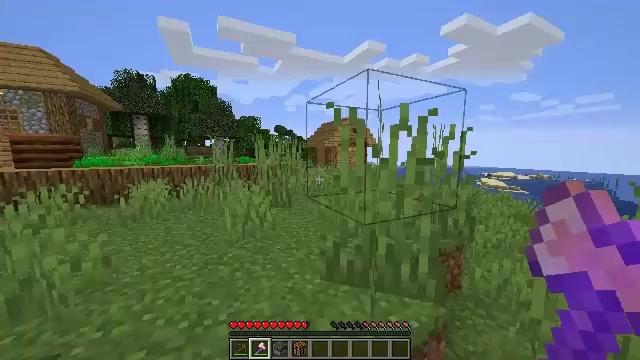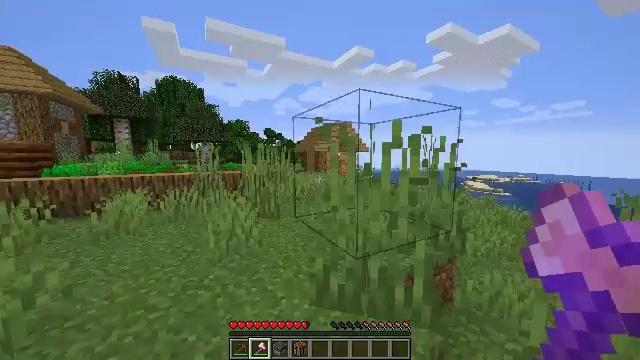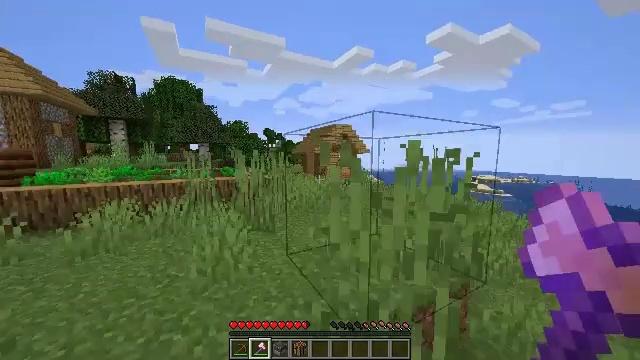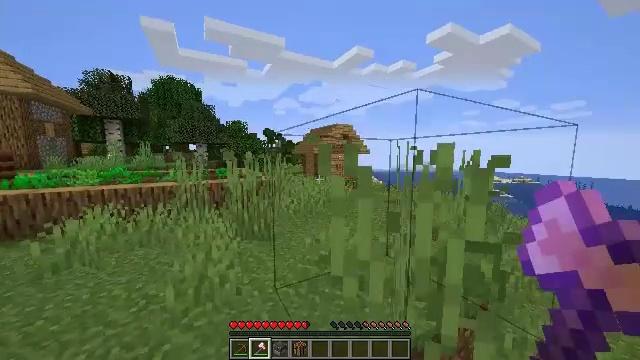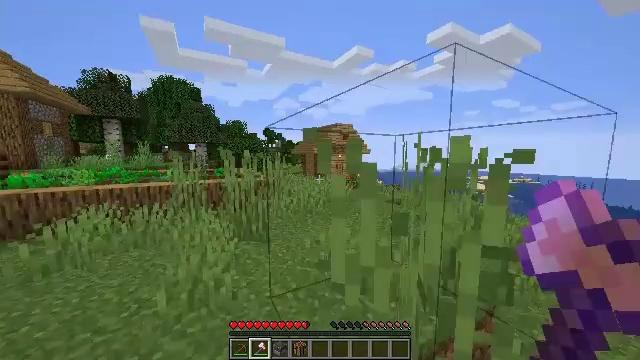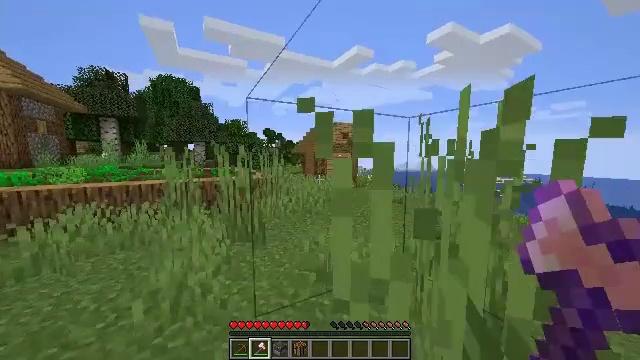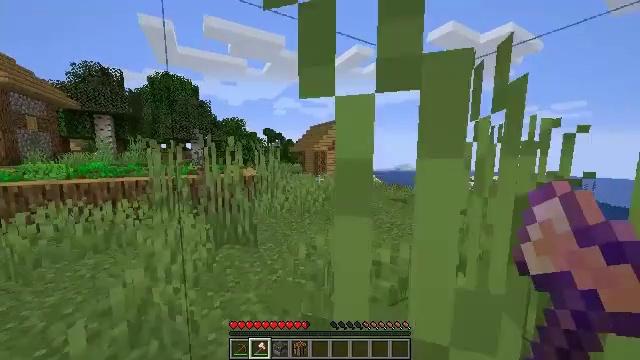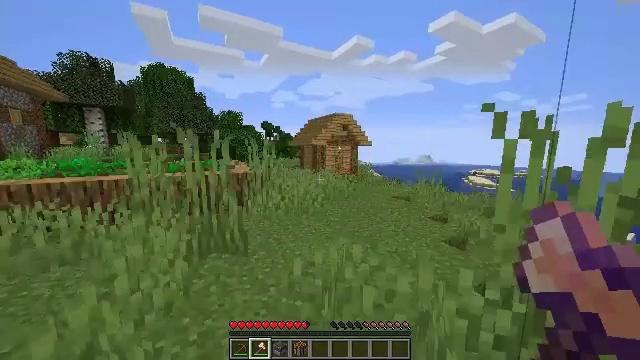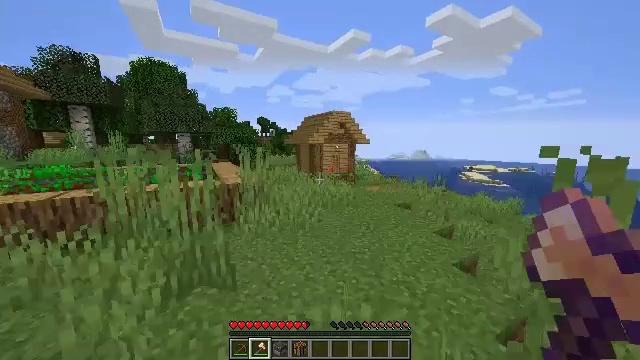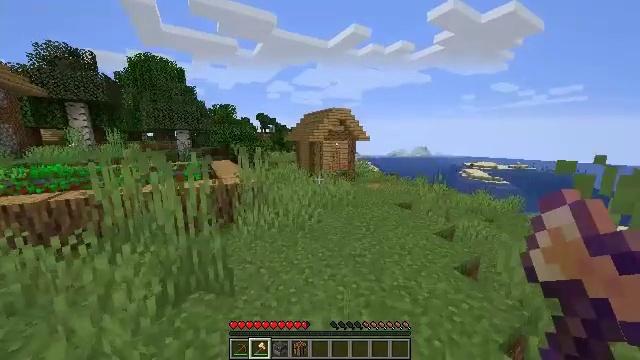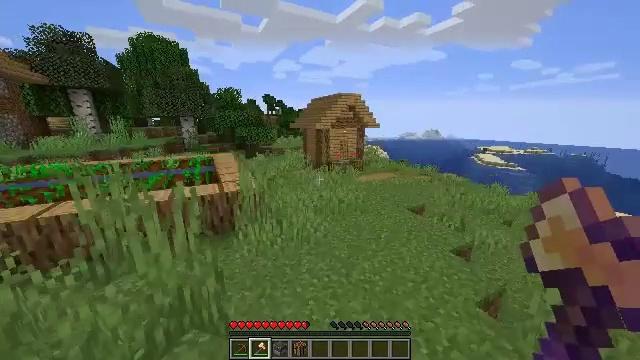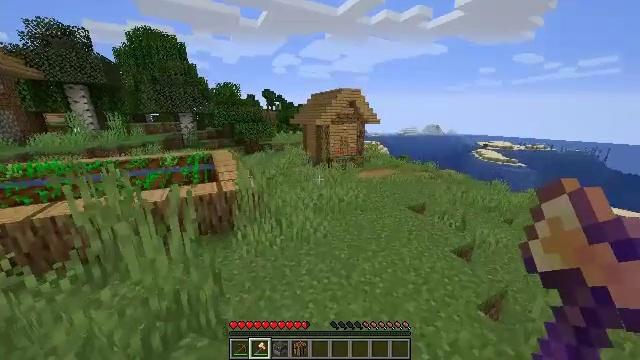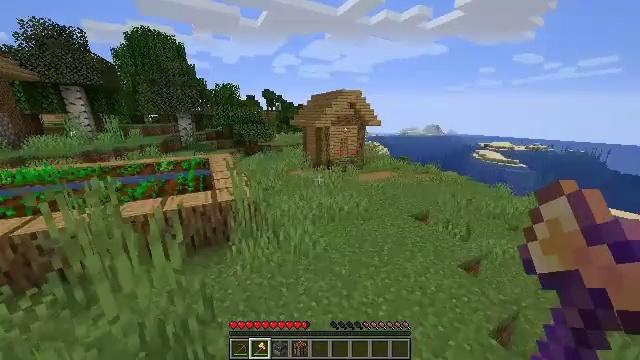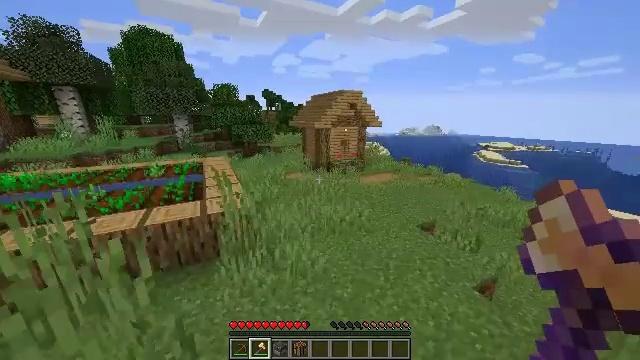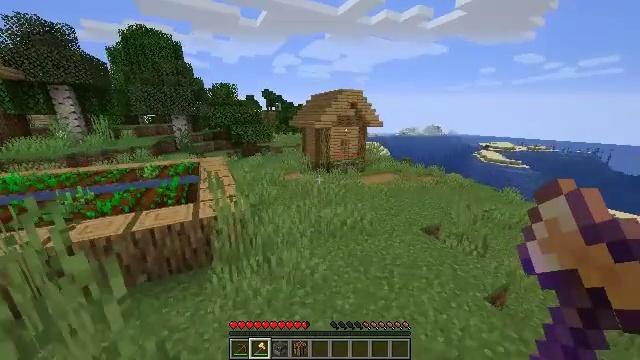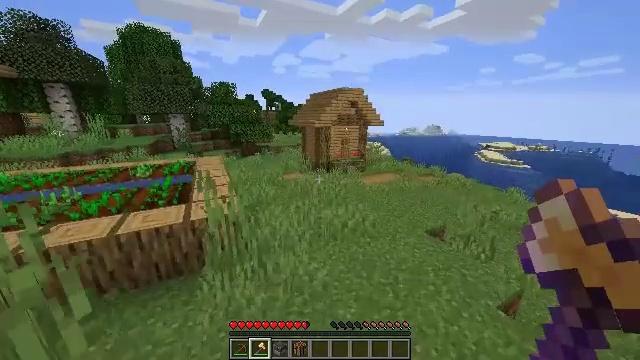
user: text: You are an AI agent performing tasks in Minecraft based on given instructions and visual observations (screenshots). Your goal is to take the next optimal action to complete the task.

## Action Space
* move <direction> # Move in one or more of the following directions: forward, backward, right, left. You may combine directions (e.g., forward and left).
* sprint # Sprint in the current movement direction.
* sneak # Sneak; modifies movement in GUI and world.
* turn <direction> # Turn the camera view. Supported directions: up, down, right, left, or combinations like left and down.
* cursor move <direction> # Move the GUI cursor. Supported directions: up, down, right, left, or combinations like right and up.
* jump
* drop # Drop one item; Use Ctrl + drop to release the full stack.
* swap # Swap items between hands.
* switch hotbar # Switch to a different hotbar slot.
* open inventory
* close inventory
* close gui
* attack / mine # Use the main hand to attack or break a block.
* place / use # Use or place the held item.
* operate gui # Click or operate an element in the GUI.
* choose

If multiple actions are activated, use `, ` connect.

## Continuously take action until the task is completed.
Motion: motion action
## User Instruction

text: Break the blast furnace block.
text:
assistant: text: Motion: move forward, turn right, jump
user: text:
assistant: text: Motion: move forward, jump
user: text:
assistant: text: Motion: move forward, jump
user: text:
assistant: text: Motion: move forward, jump
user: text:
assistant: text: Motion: move forward, jump
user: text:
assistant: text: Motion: move forward, jump
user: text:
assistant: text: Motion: move forward, turn down, jump
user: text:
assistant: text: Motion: move forward, turn down, jump
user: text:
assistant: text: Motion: move forward, jump
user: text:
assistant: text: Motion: move forward, turn left and down, jump
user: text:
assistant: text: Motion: move forward, turn down, jump
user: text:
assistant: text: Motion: move forward, jump
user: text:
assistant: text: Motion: move forward, jump
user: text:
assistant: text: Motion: move forward, jump
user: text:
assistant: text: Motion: move forward, jump
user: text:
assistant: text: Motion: move forward, jump
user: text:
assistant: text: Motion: move forward, jump
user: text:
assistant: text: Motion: move forward, turn right, jump
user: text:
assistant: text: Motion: move forward, turn right, jump
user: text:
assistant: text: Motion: move forward and move right, turn right, jump
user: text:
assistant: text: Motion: move forward and move right, jump
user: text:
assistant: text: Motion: move forward and move right, jump
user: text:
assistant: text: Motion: move forward and move right, jump
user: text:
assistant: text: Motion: move forward and move right, jump
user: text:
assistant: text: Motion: move forward and move right, jump
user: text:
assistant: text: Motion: move forward, jump
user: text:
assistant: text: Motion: move forward, jump
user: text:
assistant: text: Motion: move forward, jump
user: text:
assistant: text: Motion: move forward, jump
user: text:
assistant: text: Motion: move forward, jump